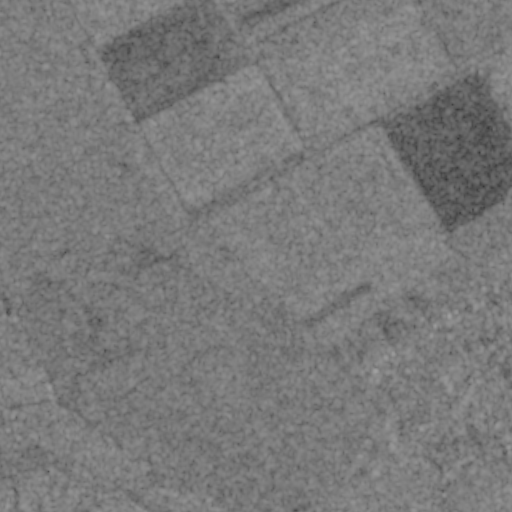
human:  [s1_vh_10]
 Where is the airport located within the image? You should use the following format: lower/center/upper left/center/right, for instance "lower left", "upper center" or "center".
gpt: The airport is located in the center left of the image.
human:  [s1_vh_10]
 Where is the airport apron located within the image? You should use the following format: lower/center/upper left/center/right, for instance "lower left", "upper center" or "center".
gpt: The airport apron is located in the center left of the image.
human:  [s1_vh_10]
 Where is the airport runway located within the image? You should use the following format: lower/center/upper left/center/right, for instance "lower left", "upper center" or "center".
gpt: The airport runway is located in the center left of the image.
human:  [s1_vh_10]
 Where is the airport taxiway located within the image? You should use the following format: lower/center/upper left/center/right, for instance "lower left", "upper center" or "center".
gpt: The airport taxiway is located in the center left of the image.
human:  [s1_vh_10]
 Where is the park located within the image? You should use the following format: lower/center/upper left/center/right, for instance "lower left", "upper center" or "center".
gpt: The park is located in the center right of the image.
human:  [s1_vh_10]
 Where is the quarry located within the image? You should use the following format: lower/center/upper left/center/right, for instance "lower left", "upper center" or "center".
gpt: There is no quarry in the image.

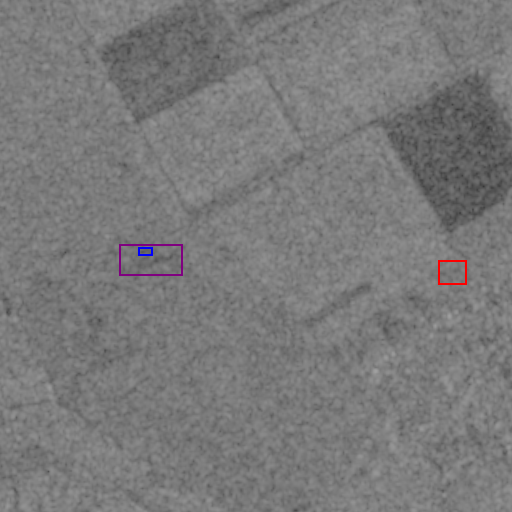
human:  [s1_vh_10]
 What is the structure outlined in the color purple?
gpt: The structure outlined in purple is an airport.
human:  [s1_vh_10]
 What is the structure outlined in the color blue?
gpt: The structure outlined in blue is an airport apron.
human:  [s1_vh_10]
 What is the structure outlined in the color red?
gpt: The structure outlined in red is a park.
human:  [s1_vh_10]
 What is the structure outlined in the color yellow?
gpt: There is no yellow outline.